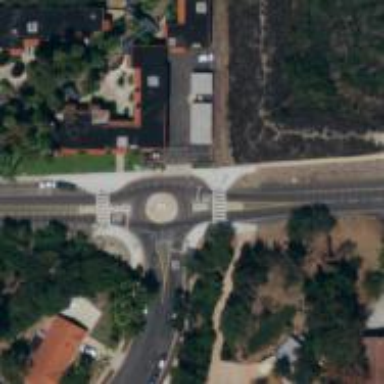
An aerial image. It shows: Crossing on the road.